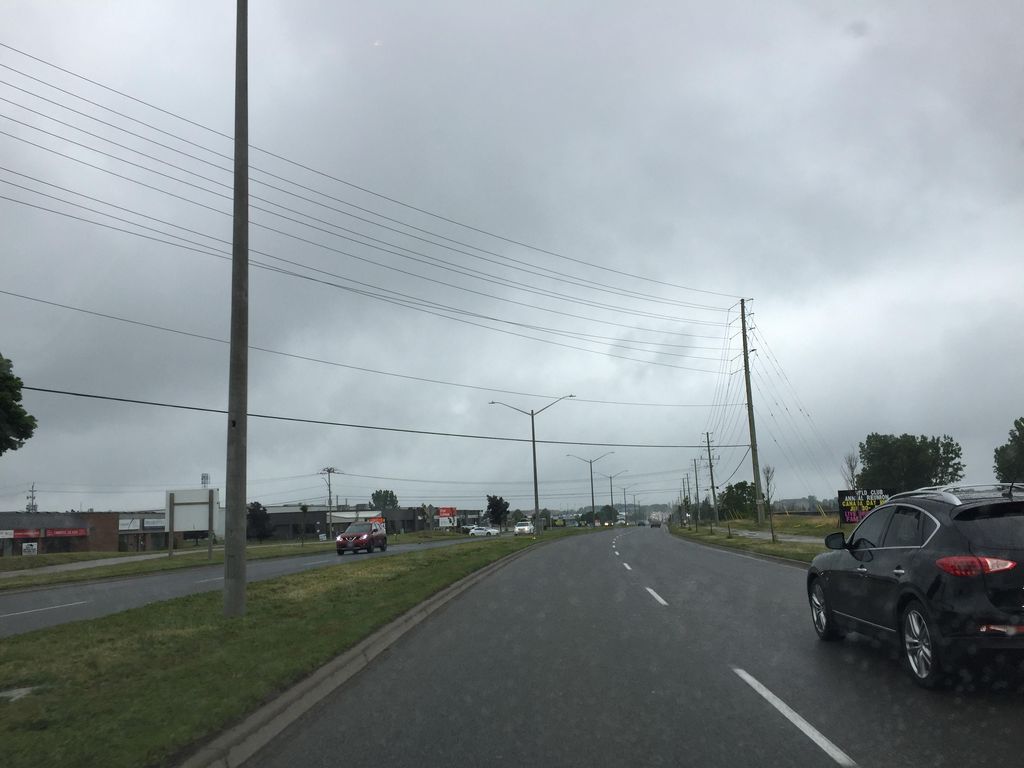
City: kitchener-waterloo